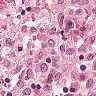
Metastatic tissue present: no